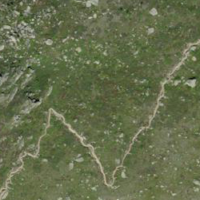
EUNIS habitat code: 26
Species observed at this site:
Arnica montana